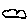
Label: cloud